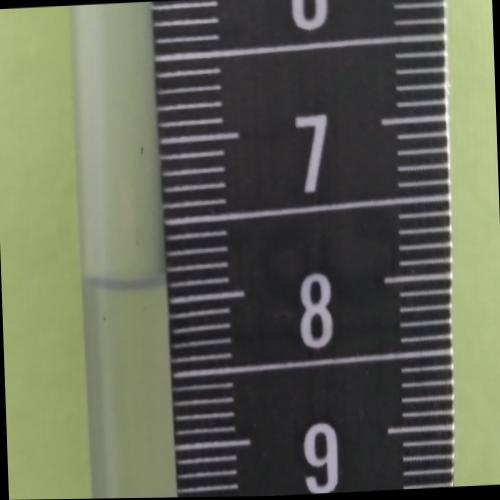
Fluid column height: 7.9 cm